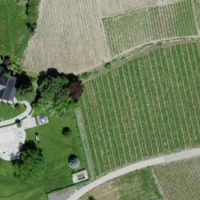
EUNIS habitat code: 40
Species observed at this site:
Lepidium draba
Erodium cicutarium